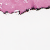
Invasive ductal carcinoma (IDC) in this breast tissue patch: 0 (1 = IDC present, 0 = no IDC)